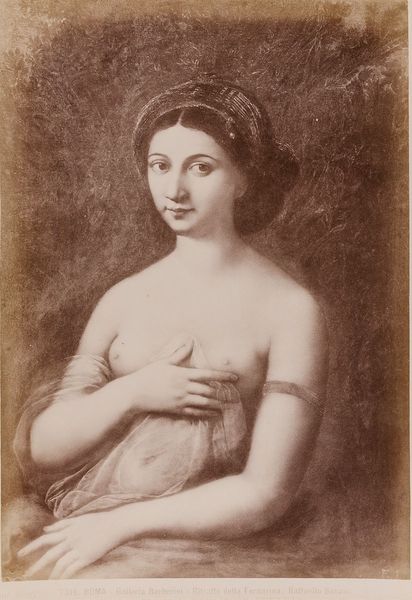
Künstler: Giacomo Brogi
Standort: Hamburg
Institution: Museum für Kunst und Gewerbe Hamburg
Schlagwörter: akt, frau, malerei, bildnis, portrait, frauenakt, foto, fotografie, photographie, photo, lichtbild, aktdarstellung, konterfei, weibliche, fornarina, kunstgeschichte, la, bildwerke, angewandte und bildende kunst, hessische systematik, porträt, schwarzweißpositivverfahren, silbersalzverfahren, schwarzweißfotografie, reproduktionsfotografie, kunstreproduktion, reproduktionsphotographie, kollodiumpapier, kollodium, zelloidinpapier